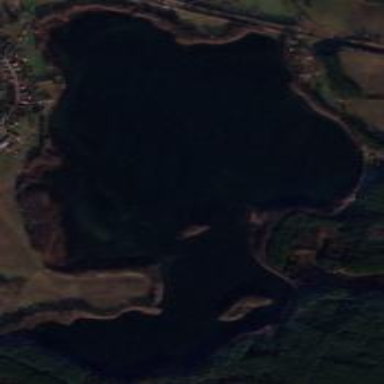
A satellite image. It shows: Lake with natural water.